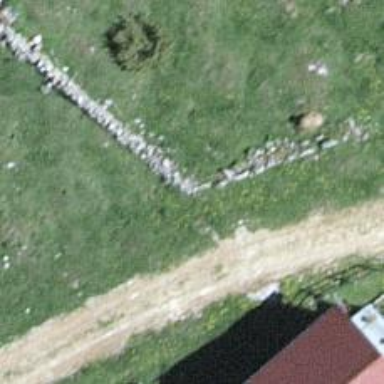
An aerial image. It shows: Dry stone wall barrier.